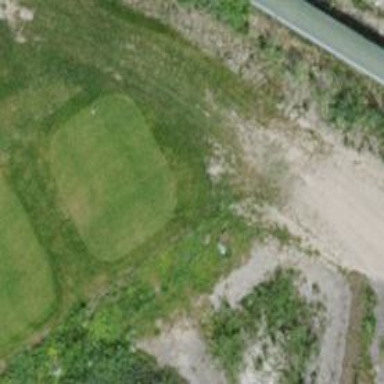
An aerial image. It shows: Golf tee on grassy land.